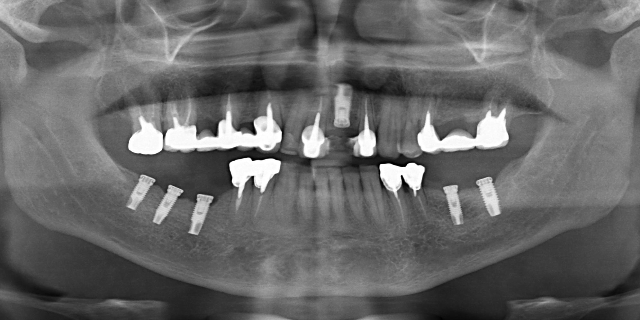
adult